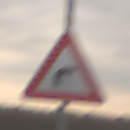
Verkehrszeichen: KurveRechts
Umgebung: Outdoor, Nature
Tageszeit: MorningAfternoon
Wetter: Overcast
Licht: Natural
Jahreszeit: NotSpecified
Kontrast: LowContrast